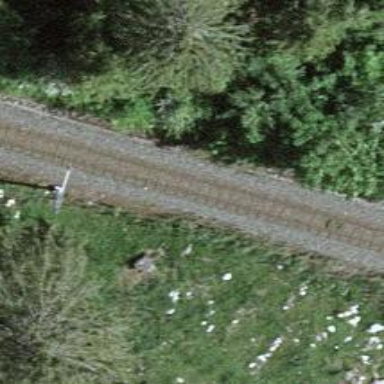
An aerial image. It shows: Narrow-gauge railway with electrified contact line.